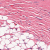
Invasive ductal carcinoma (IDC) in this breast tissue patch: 0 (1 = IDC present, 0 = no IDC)